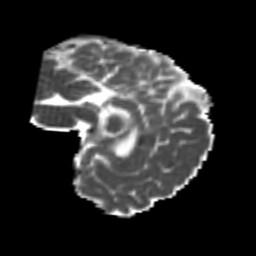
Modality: MD
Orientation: sagittal
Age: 24
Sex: female
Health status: healthy
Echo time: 0.074 s